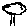
Label: tree